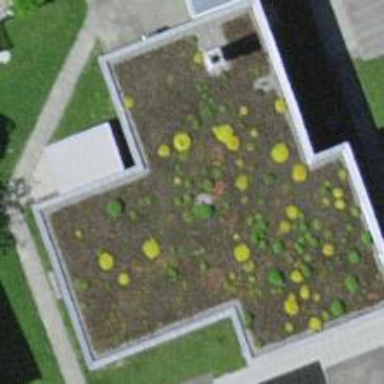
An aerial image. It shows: School building.